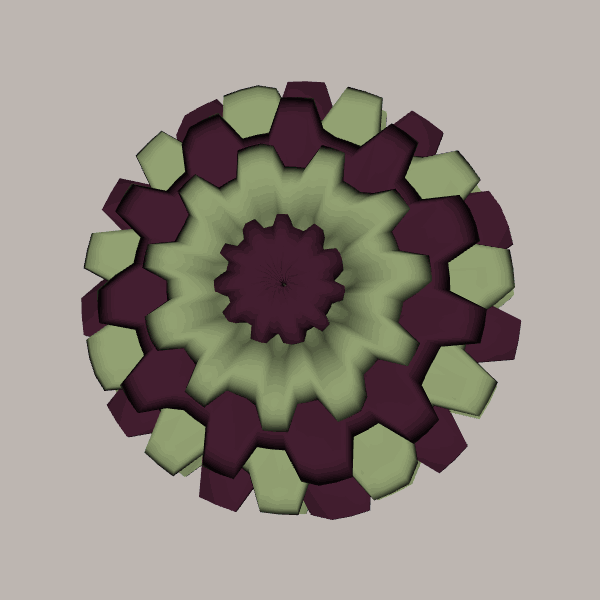
Background: light